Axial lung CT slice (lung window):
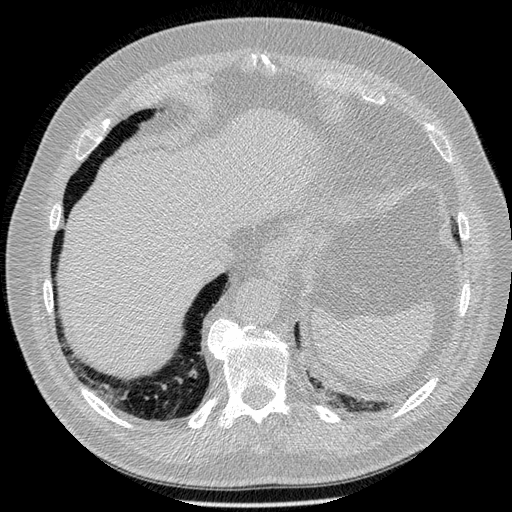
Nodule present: no